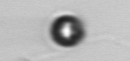
Label: bead